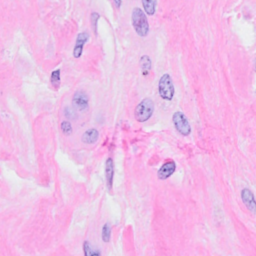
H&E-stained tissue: Breast